三年级 · 算术
“王奶奶从家到商场买东西, 她平均每分钟走 59 米, 走了 17 分钟正好到达。王奶奶家离商场有多少米? ”坚式中方框里的数表示 $(\quad)$ 。

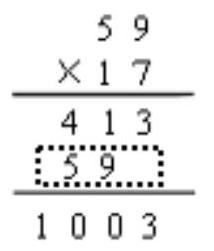
A. 王奶奶 10 分钟走了 590 米

B. 王奶奶 10 分钟走了 59 米

C. 王奶奶 1 分钟走了 590 米
答案: A
解析: A

【分析】观察坚式可知, 方框里的数“ 59 ”是 59 与 17 的十位上的 1 的乘积, 表示王奶奶 10 分钟走了 590 米, 据此即可解答。

【详解】根据分析可知, 坚式中方框里的数表示王奶奶 10 分钟走了 590 米。故答案为: A

【点睛】熟练掌握整数乘法的计算方法是解答本题的关键。